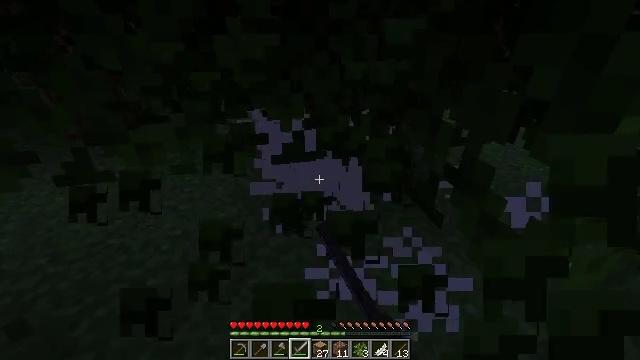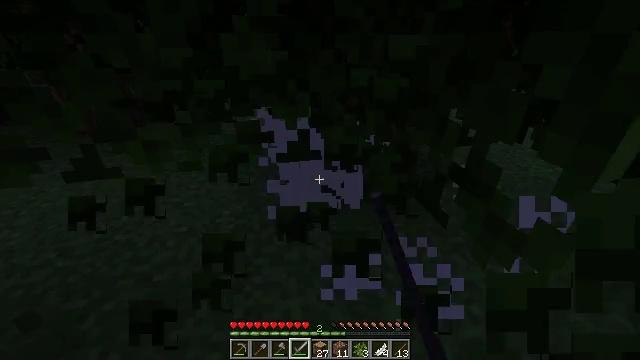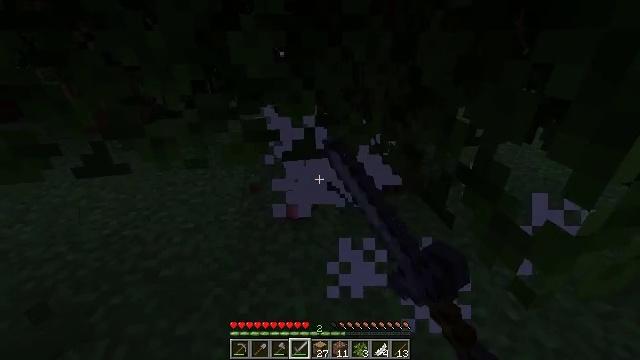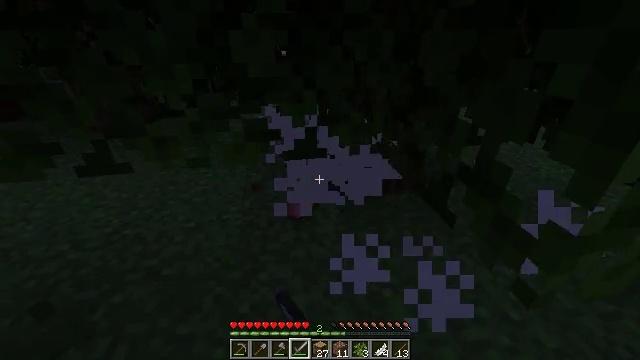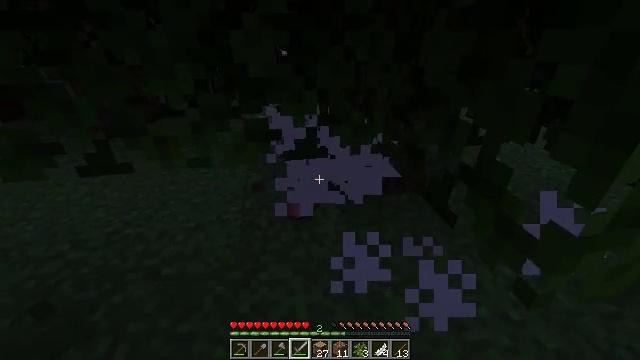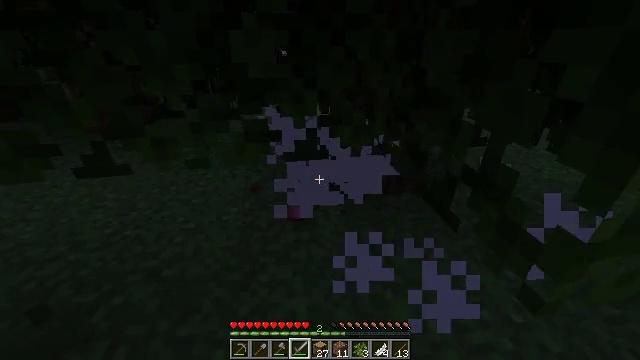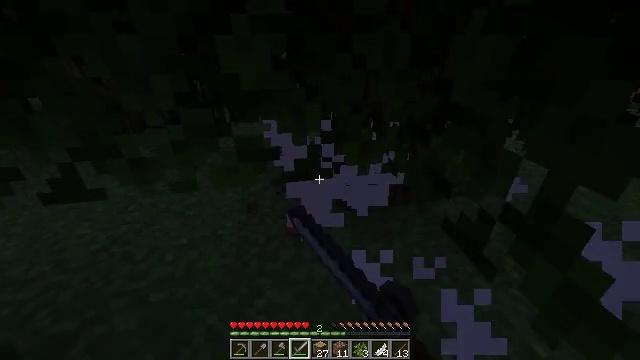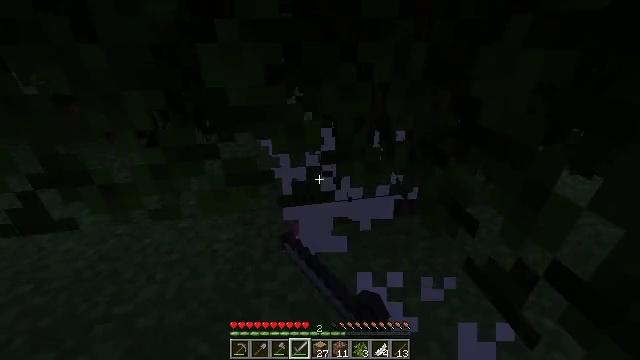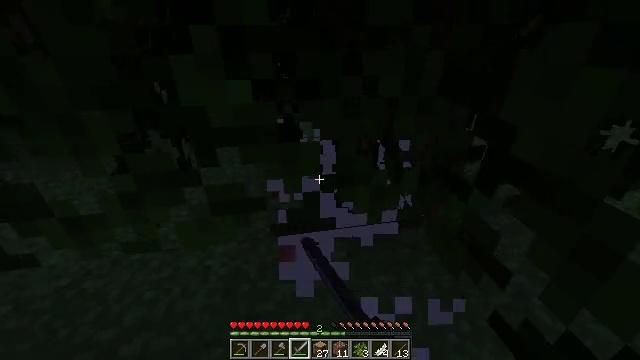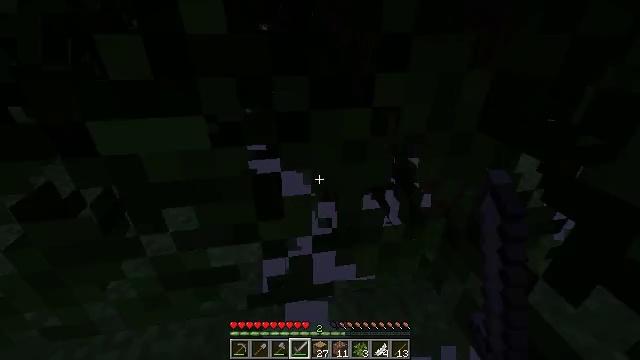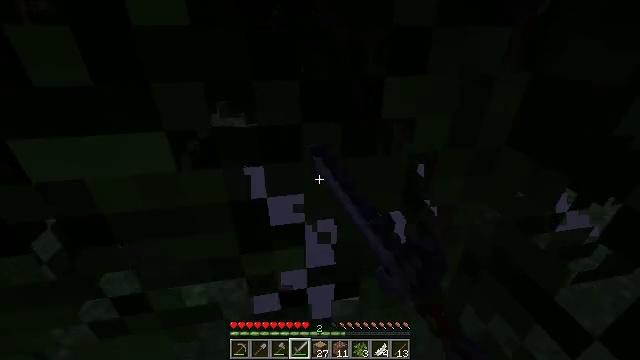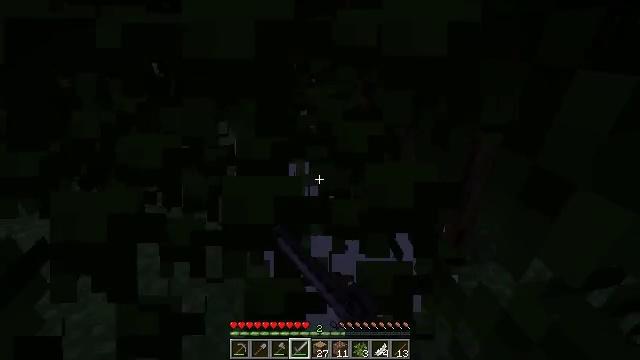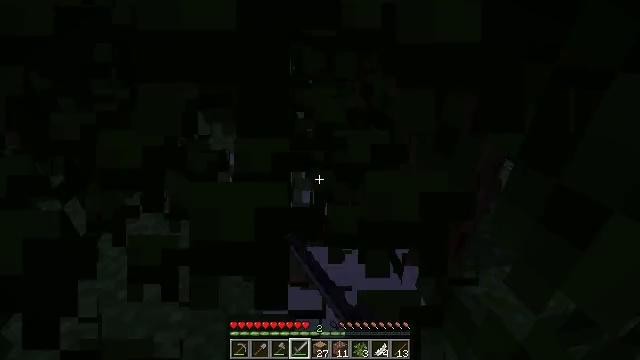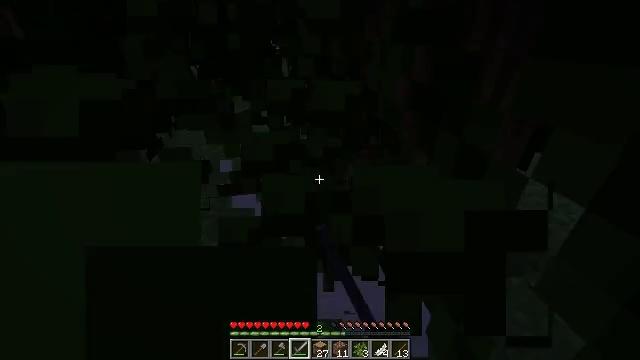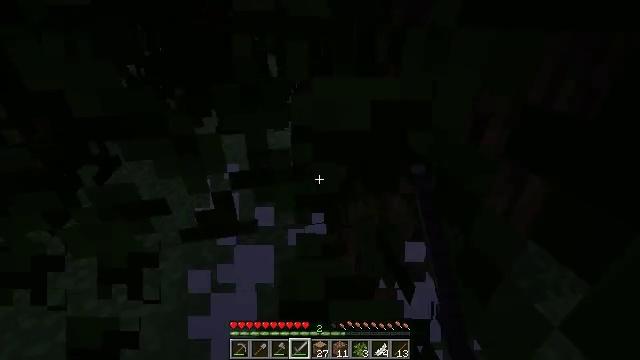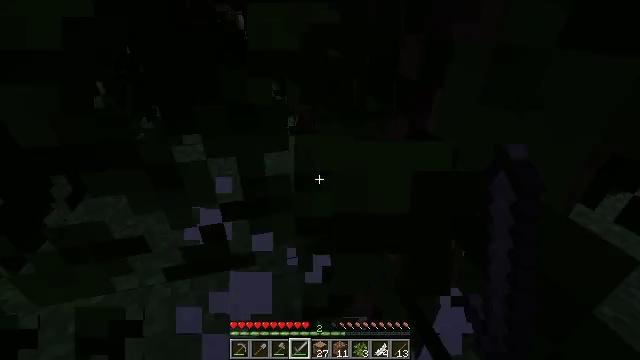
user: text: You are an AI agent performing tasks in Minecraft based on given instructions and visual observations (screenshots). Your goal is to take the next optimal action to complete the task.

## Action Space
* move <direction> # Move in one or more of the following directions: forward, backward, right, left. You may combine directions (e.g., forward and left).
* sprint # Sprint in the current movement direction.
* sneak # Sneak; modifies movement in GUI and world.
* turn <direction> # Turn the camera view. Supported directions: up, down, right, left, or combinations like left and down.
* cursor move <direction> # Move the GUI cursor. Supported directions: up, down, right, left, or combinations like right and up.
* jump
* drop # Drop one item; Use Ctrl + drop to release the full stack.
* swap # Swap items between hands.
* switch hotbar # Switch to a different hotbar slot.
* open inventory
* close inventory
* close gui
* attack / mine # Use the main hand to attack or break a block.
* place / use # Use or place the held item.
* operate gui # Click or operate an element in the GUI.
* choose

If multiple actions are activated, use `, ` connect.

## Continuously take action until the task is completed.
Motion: motion action
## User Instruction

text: Gather oak leaves by attacking.
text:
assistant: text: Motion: turn left, attack / mine
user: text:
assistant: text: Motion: turn left, attack / mine
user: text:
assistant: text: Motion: attack / mine
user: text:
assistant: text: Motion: attack / mine
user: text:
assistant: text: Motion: move forward, attack / mine
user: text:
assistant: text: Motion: move forward, attack / mine
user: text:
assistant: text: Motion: move forward, attack / mine
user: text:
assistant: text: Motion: move forward, attack / mine
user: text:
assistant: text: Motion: move forward, attack / mine
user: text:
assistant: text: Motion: move forward, attack / mine
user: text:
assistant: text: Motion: move forward, attack / mine
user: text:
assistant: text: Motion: move forward
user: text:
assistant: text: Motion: move forward
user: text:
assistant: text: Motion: move forward, turn right
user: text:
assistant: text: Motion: move forward, turn right and down
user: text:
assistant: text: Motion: no_op